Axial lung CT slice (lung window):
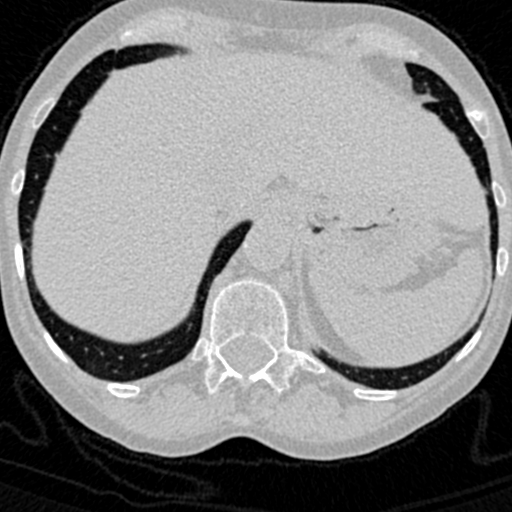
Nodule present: no